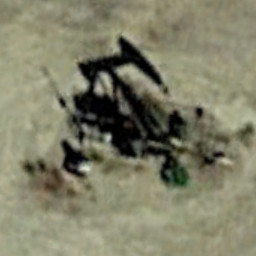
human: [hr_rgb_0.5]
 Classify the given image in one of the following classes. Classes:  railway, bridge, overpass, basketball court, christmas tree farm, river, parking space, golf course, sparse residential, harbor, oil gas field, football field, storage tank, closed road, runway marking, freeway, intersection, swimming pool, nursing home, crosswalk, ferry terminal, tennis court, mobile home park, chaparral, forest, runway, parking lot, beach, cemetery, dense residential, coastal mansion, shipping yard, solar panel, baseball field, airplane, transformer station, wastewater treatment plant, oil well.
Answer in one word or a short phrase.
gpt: oil well